Question:
Can someone tell me what element from the toolbox builds this kind of menu? And I guess I can "skin" it, right? I mean, the background image etc...
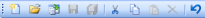
Answer: It is toolstrip control. I don't think there is a direct support for changing skins. You may require some third party libraries. Yes you can change the background image.